Interaction volume radius: 5 \u00c5
Interaction volume height: 25 \u00c5
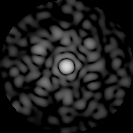
Disorder parameter: 0.8208